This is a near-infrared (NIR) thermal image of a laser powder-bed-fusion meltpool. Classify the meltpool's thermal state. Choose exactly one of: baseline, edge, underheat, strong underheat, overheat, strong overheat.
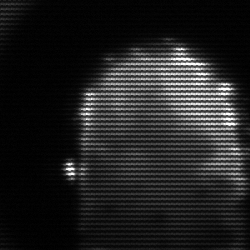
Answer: baseline